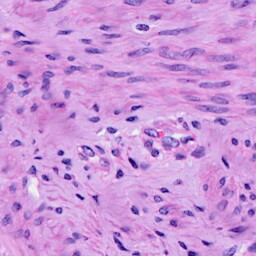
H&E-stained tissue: Cervix